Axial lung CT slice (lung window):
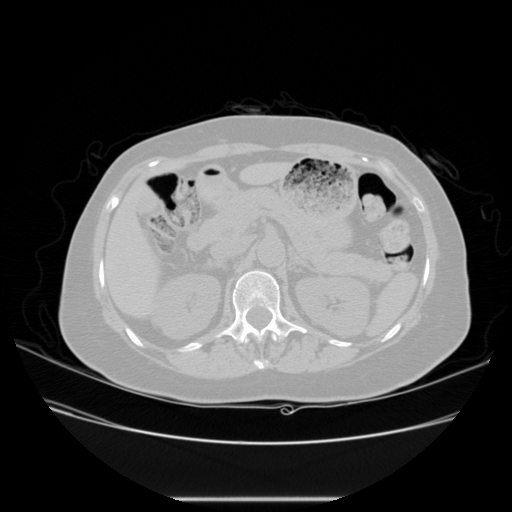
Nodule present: no